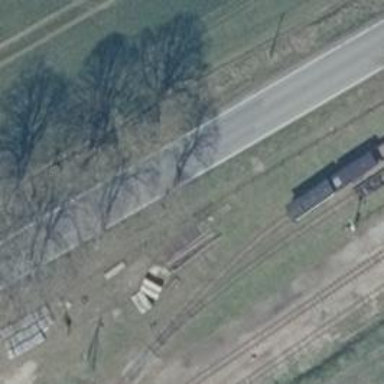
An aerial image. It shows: Preserved narrow-gauge railway spur line.